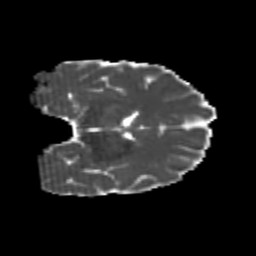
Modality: MD
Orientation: coronal
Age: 20
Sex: male
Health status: healthy
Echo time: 0.074 s